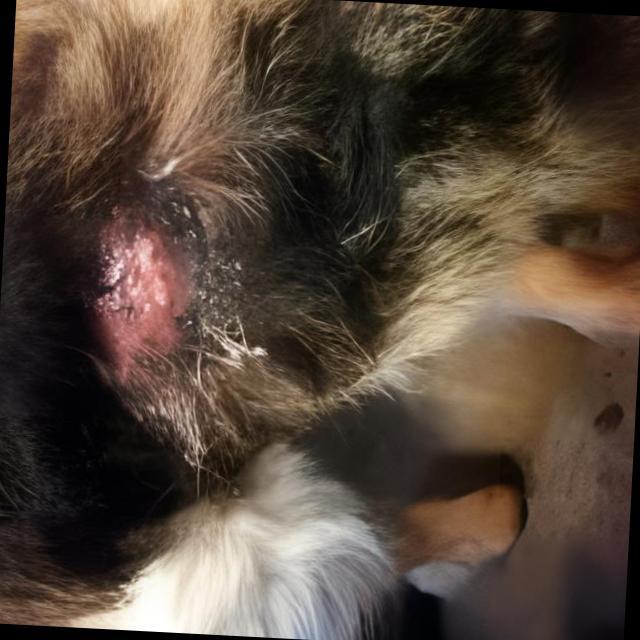
Canine dermatitis — inflammation of the skin presenting with erythema, pruritus, papules, and excoriation. May be allergic, contact, or atopic in origin.